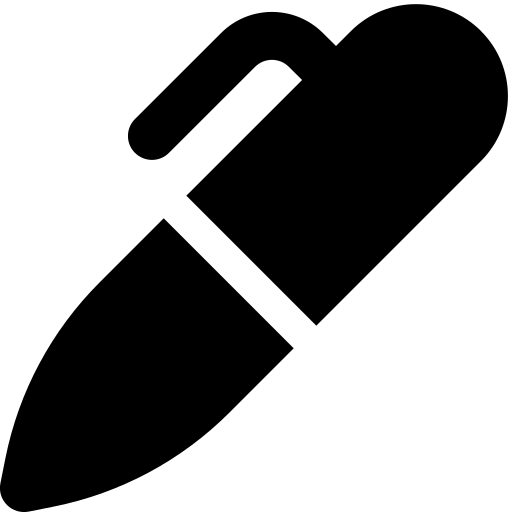
Tags: icon, FontAwesome, fa-icon, solid, marker